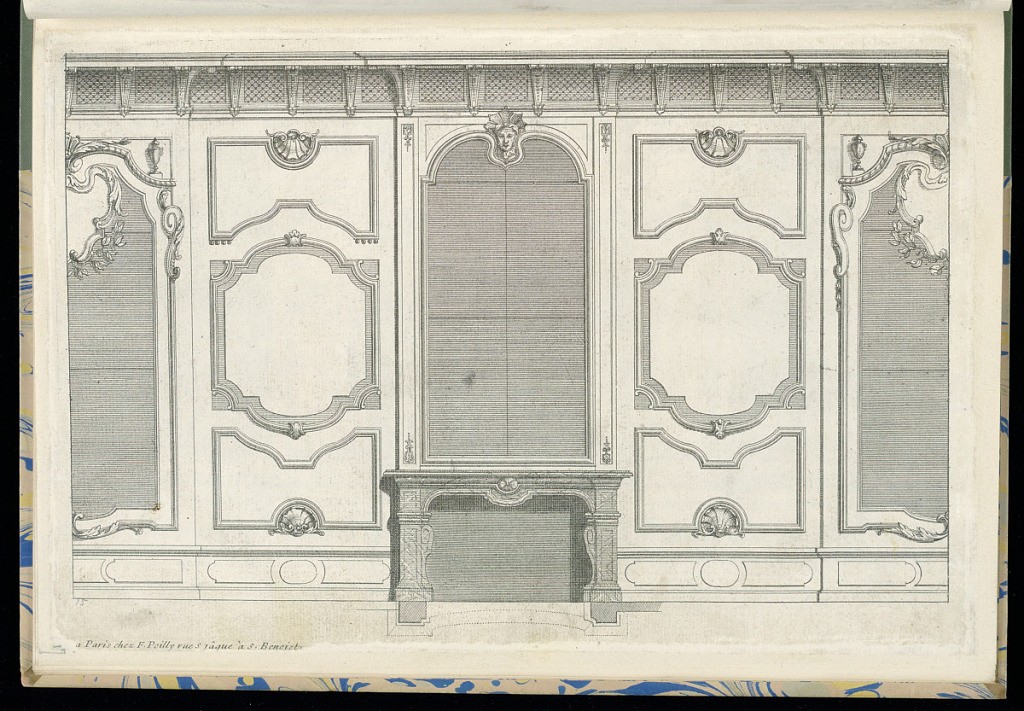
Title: Interior Wall Elevation
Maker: François II de Poilly, French, 1666 – 1741
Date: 1696–1740
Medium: Etching and engraving on laid paper
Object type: Print
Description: An interior wall elevation with a chimney piece and overmantel mirror in the center, flanked by paneling (boiseries) and large mirrors with over mirror frames, decorated with rococo motifs and ornament including c-scrolls, s-scrolls, shells, cartouches, masks (mascarons), leafy sprigs, scrolling leaves (rinceaux), fleurons, vases, and scrolling acanthus leaves. The over mirror frames are in the shape of cartouches with small, lidded vases on brackets on either side. The frieze of the entablature has corbels and a diaper pattern. A plan view below the chimney piece to illustrate the shape of the mantel from above.